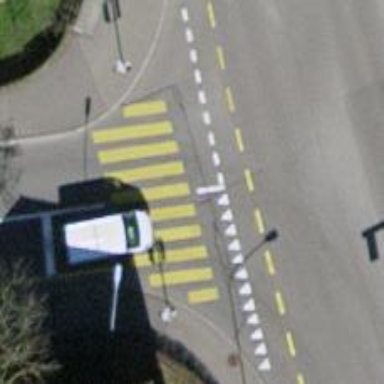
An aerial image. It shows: Zebra crossing with traffic signals. The crossing is marked by traffic lights.